Question: How to remove opencart Advertisement in admin panel.
Here you see the Adverisement:

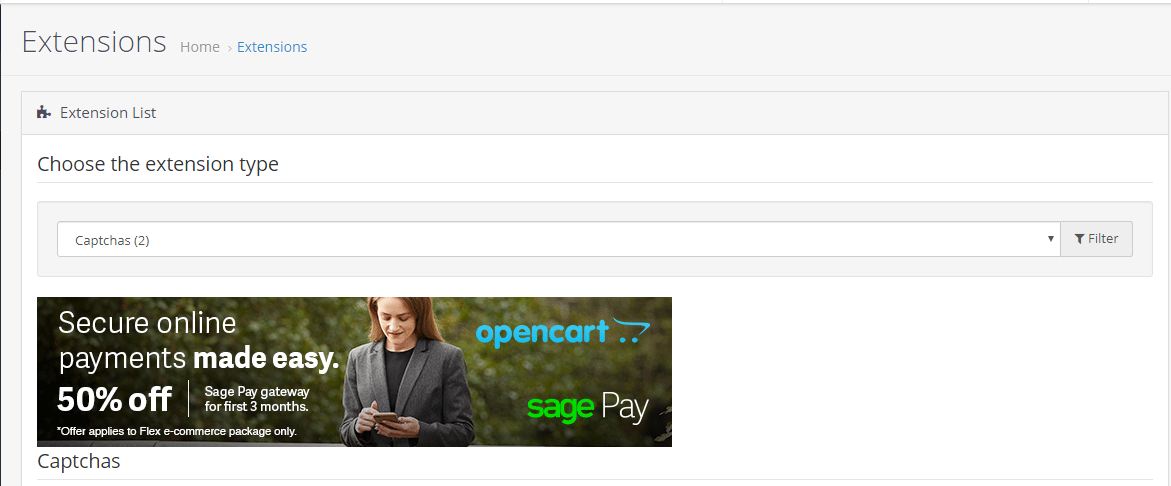
Answer: In your OpenCart installation go to file
'/admin/controller/extension/extension/promotion.php'
and add replace this code on 'line 18'
'''
return $response;
'''
with this
'''
return '';
'''
This will remove any promotion you see in your OpenCart admin panel.
Enjoy!